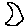
Label: moon